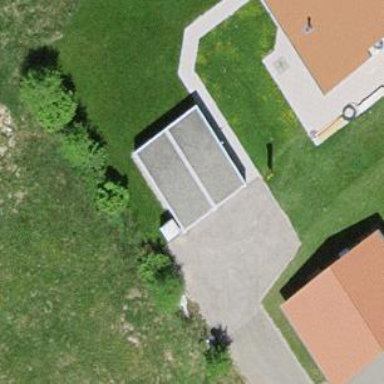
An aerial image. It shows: Garage.